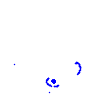
Particle: kaon